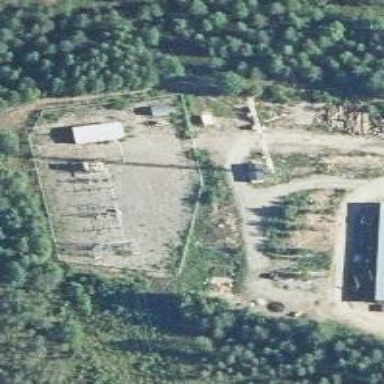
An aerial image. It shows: Substation surrounded by fence.